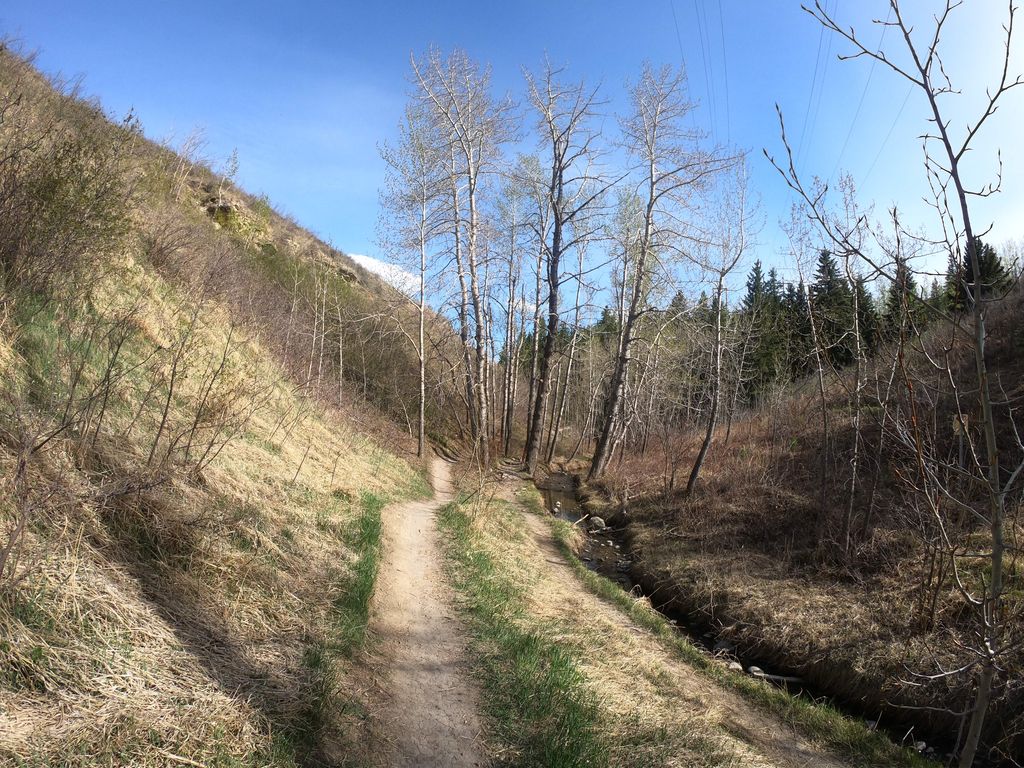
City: calgary